五年级 · 画法几何学
下面四个图形中, 经过折叠能围成如图只有三个面上印有图案的正方体纸盒的是（）。

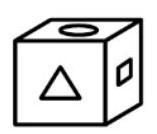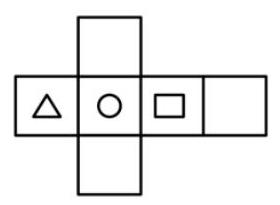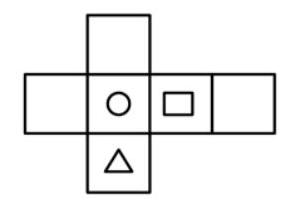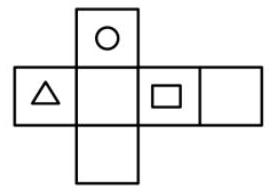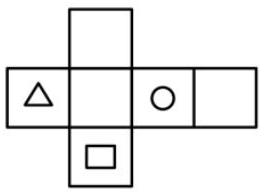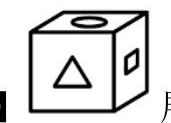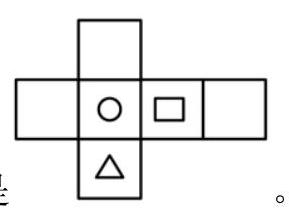
A.

B.

C.

D.

答案: B
解析: 解B

【分析】四个选项中的图都是正方体展开图的“1-4-1”结构。由正方体可以看出, 有图案的三个面两两相邻。A、C、D 折成正方体后有图案的面有两个相对, 不符合题意; B 折成正方体后, 有图案的三个面两两相邻。

【详解】

展开图是

故答案为: B

【点睛】正方体展开图“1-4-1”结构, 折成正方体后, 两个“1”相对, “ 4 ”组成侧面, 间隔面相邻。关键是明白有图案的三个面两两相邻。